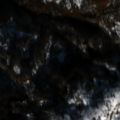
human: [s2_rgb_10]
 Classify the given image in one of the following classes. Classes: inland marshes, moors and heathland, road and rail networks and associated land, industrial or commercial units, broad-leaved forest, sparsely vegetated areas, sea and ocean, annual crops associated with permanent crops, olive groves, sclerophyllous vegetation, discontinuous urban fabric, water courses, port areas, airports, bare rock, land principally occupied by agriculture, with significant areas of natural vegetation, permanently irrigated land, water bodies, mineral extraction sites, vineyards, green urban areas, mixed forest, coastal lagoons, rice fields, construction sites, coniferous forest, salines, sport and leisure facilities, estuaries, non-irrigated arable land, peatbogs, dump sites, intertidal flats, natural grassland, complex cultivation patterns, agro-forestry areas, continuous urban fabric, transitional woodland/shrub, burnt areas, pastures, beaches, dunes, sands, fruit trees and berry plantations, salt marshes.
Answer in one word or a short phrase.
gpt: complex cultivation patterns, broad-leaved forest